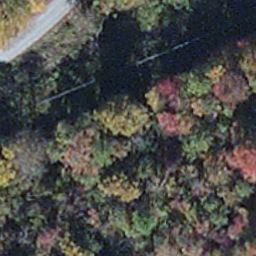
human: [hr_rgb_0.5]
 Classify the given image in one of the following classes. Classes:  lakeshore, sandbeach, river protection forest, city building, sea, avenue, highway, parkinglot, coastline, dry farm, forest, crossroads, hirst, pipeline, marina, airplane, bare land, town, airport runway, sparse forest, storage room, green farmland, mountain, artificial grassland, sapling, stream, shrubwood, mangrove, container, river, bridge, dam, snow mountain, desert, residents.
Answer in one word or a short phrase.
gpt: mangrove